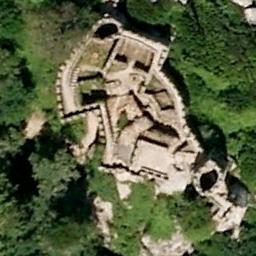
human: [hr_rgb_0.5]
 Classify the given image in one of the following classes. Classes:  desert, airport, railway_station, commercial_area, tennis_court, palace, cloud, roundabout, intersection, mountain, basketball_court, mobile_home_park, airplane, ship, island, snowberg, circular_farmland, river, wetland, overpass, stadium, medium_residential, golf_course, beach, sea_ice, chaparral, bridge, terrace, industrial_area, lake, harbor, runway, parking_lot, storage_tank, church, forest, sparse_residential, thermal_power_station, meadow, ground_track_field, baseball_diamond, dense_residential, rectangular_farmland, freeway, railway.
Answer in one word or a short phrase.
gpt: palace